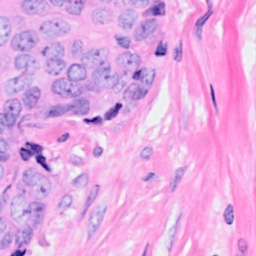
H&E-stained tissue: Breast